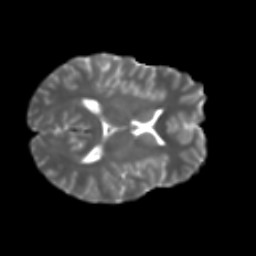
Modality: T2w
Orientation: axial
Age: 23
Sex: female
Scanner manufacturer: ge
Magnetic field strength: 3 T
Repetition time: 7.8 s
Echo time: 0.0606 s